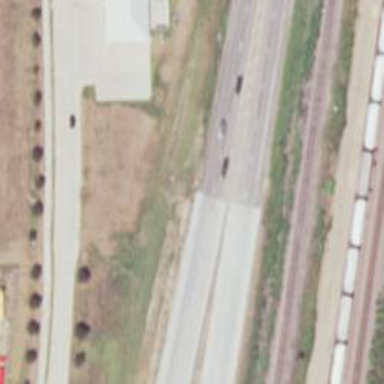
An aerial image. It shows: This image shows trunk highway that functions as expressway.